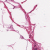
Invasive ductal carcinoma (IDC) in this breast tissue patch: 0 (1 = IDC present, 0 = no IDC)